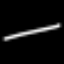
Label: line